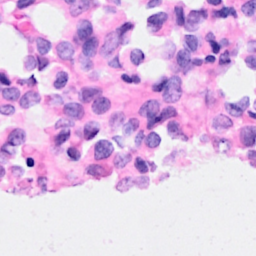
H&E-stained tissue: Breast